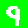
Digit: 9